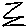
Label: zigzag